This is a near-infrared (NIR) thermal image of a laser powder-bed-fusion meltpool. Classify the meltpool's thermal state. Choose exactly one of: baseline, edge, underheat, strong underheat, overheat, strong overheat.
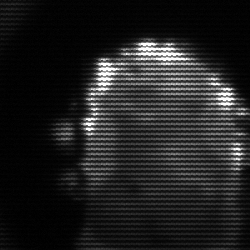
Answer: baseline